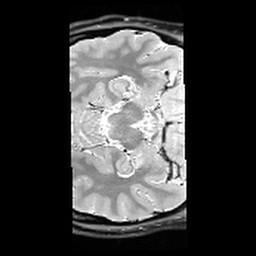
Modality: PDw
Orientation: axial
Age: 20
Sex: female
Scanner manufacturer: siemens
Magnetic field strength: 3 T
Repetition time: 6.49 s
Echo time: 0.016 s